Question: I'm trying to write Linq query on this Products table based on FacetTypes that need to be grouped by their Facet.
This is the table structure:

I get passed an array of facetTypeIds, say 9, 6, 52
'''
FacetTypeId 9 has a name of "160" and is a Facet of "Size"
FacetTypeId 6 has a name of "157" and is a Facet of "Size"
FacetTypeId 52 has a name of "Cool Brand" and is a Facet of "Brand"
'''
They need to be constructed into a query that joins based on the facet, like this:
'''
select * from products p
inner join (select productId from productFacets where facetTypeId in (9, 6))
p1 on p1.productId = p.productId
inner join (select productId from productFacets where facetTypeId in (52))
p2 on p2.productId = p.productId
'''
The outcome is a result set that says:
Get me Products which have brand "Cool Brand" and Sizes of (160 or 157)
How would I go about creating a linq query that will dynamically build this?
I'm kinda stuck as to how this would be formed in linq.
This is the code I've sort of come up with however it feels pretty inefficient.
'''
MyDbContext _context;
// Groups FacetTypeIds by Facet into int lists
Dictionary<int, List<int>> createFacetGroup(int[] facetTypeIds)
{
var facets = new Dictionary<int, List<int>>();
var facetTypes = from ft in _context.FacetTypes where facetTypeIds.Contains(ft.FacetTypeId) select ft;
foreach (var facetType in facetTypes)
{
if (facets.ContainsKey(facetType.Facet.FacetId))
facets[facetType.Facet.FacetId].Add(facetType.FacetTypeId);
else
facets.Add(facetType.Facet.FacetId, new List<int> { facetType.FacetTypeId });
}
return facets;
}
public List<Product> FindProductsByGroupedFacetTypeIds(int[] facetTypeIds)
{
var groupedFacetTypeIds = createFacetGroup(facetTypeIds);
// this seem very inefficient but ToList needs to be called
// otherwise the results products in the foreach loop dont end
// up with the correct result set
var products = _context.Products.ToList();
foreach (var facetTypeIdGroup in groupedFacetTypeIds)
{
var facetTypeIdGroupArray = facetTypeIdGroup.Value.ToArray();
products = (from p in products where p.FacetTypes.Any(x => facetTypeIdGroupArray.Contains(x.FacetTypeId)) select p).ToList();
}
return products;
}
'''
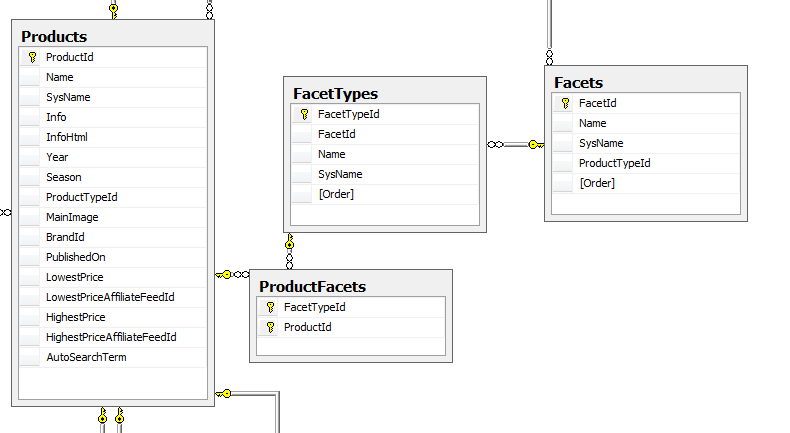
Answer: In the interests of closing this question, i'll submit my solution for this.
It's not pretty but it works. If anyone else has a better solutions, I'd love to see it
'''
MyDbContext _context;
// Groups FacetTypeIds by Facet into int lists
Dictionary<int, List<int>> createFacetGroup(int[] facetTypeIds)
{
var facets = new Dictionary<int, List<int>>();
var facetTypes = from ft in _context.FacetTypes where facetTypeIds.Contains(ft.FacetTypeId) select ft;
foreach (var facetType in facetTypes)
{
if (facets.ContainsKey(facetType.Facet.FacetId))
facets[facetType.Facet.FacetId].Add(facetType.FacetTypeId);
else
facets.Add(facetType.Facet.FacetId, new List<int> { facetType.FacetTypeId });
}
return facets;
}
public List<Product> FindProductsByGroupedFacetTypeIds(int[] facetTypeIds)
{
var groupedFacetTypeIds = createFacetGroup(facetTypeIds);
// this seem very inefficient but ToList needs to be called
// otherwise the results products in the foreach loop dont end
// up with the correct result set
var products = _context.Products.ToList();
foreach (var facetTypeIdGroup in groupedFacetTypeIds)
{
var facetTypeIdGroupArray = facetTypeIdGroup.Value.ToArray();
products = (from p in products where p.FacetTypes.Any(x => facetTypeIdGroupArray.Contains(x.FacetTypeId)) select p).ToList();
}
return products;
}
'''